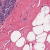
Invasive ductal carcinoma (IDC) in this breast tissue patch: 0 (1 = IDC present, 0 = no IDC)